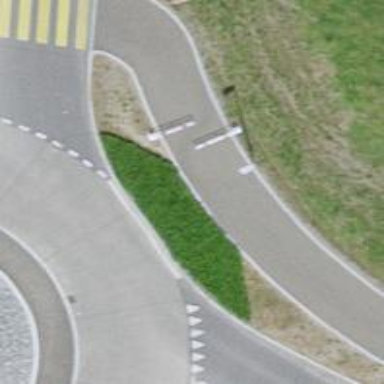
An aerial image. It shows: Cycle barrier.